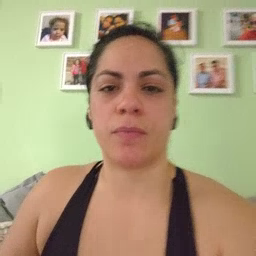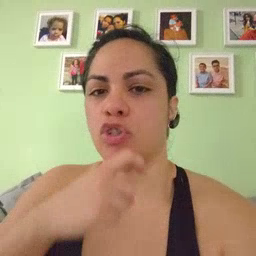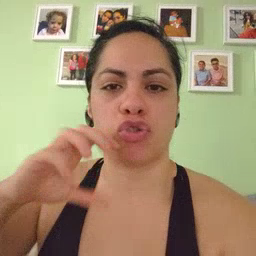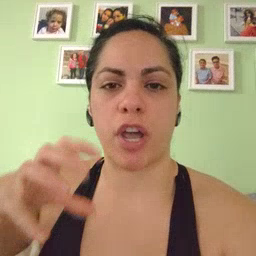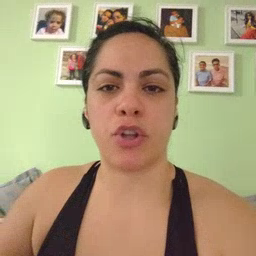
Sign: dryer